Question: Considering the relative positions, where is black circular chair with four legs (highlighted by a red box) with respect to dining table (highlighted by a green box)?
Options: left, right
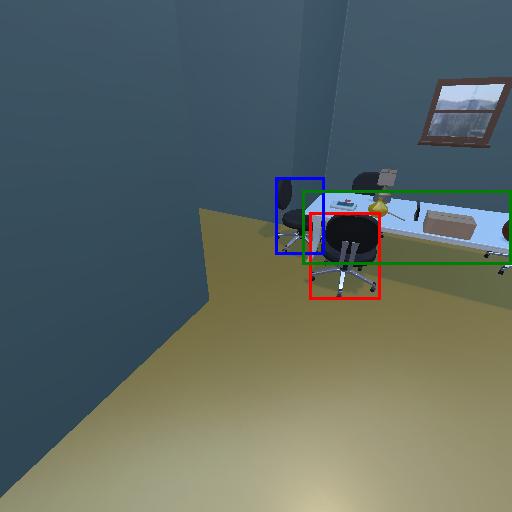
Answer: left